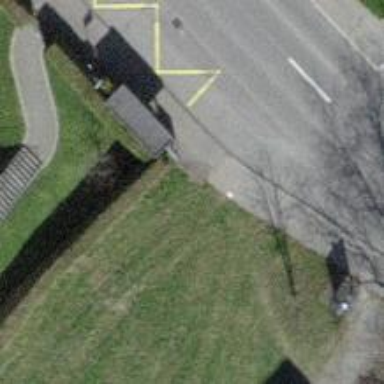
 serving as platform for public transportation."